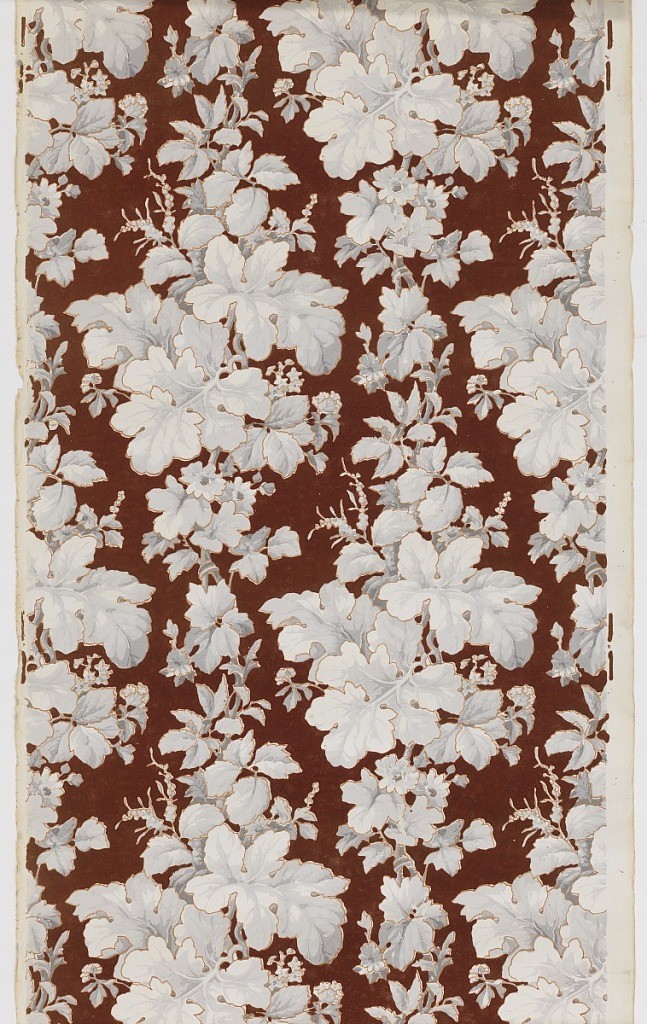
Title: Sidewall
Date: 1800–1825
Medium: Block printed and flocked
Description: On flocked deep red ground, two identical columns of varying clusters of grisaille leaves and flowers - all finely outlined in light brown - drop repeat.